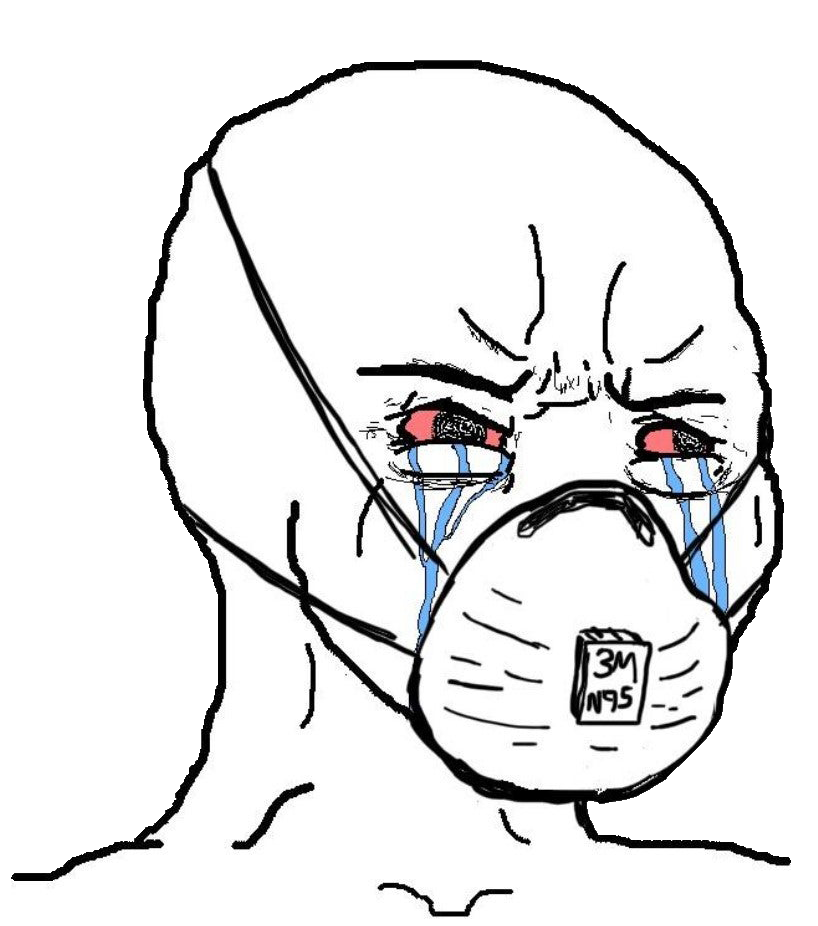
Label: 5_Crying_Wojak